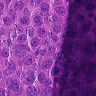
Metastatic tissue present: yes